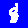
Digit: 8